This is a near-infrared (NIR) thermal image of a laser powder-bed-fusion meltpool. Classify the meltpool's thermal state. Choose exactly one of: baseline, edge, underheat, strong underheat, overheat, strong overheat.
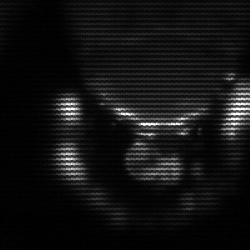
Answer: baseline